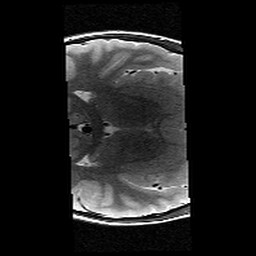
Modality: T2w
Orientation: axial
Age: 10
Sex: male
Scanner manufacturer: siemens
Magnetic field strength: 3 T
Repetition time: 9.23 s
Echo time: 0.067 s